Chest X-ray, PA view. Patient: 60 years old, sex F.
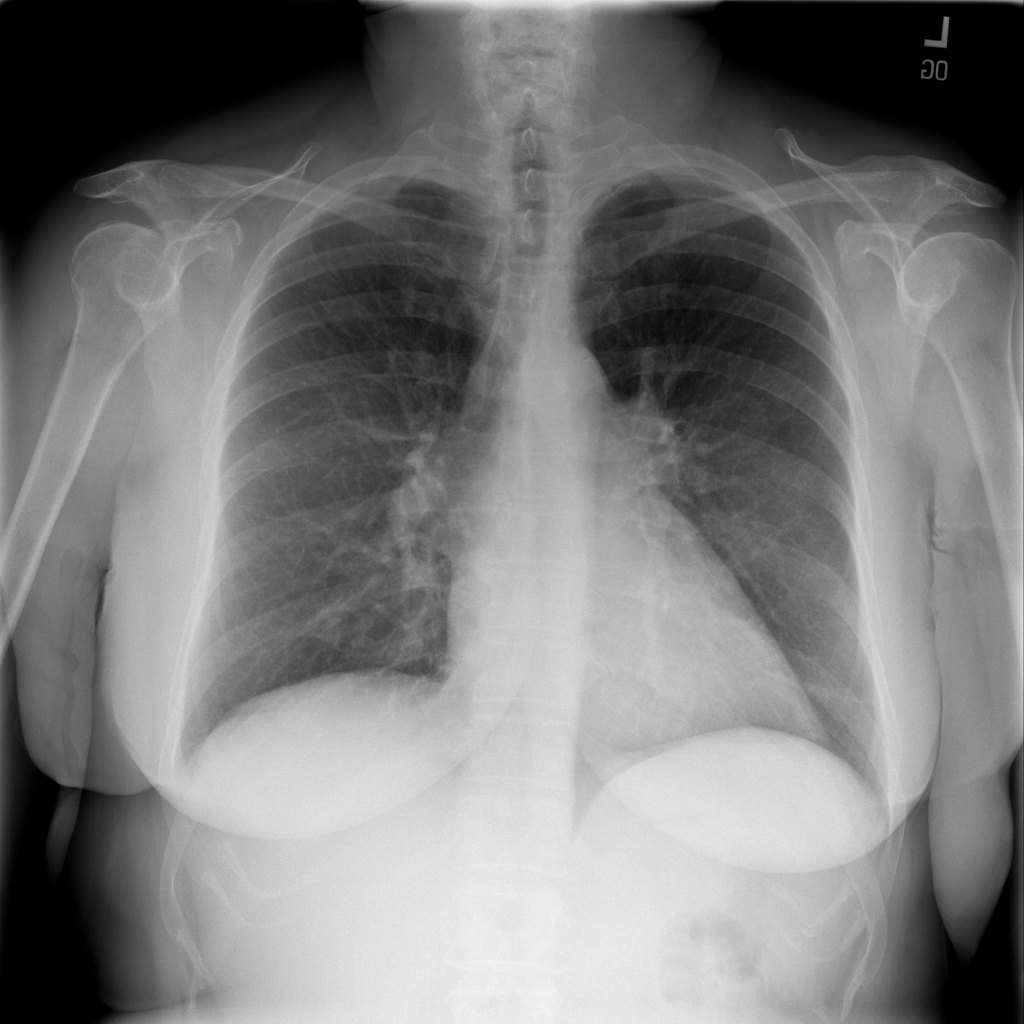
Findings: Atelectasis, Pneumonia